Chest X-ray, PA view. Patient: 24 years old, sex F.
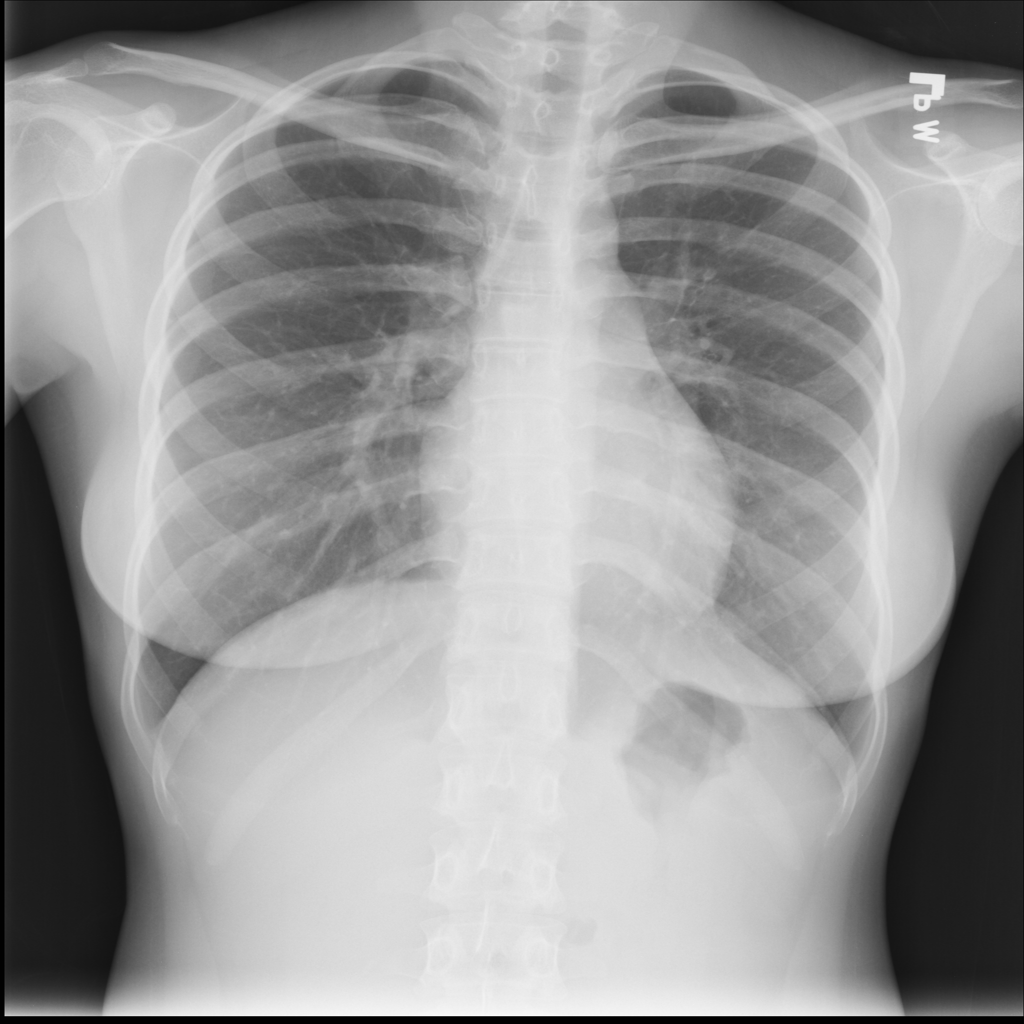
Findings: No Finding